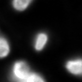
Tissue sample: ovarian
Magnification: 2.5x
Cell type: Endothelial cells
Senescence state: senescent